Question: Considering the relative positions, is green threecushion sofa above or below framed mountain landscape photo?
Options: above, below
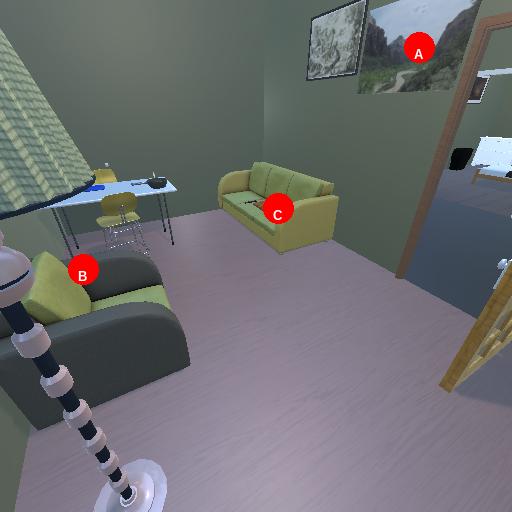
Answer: above